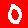
Digit: 0